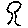
Label: tree